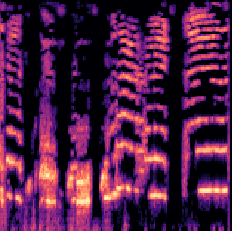
Sound class: Baby cry